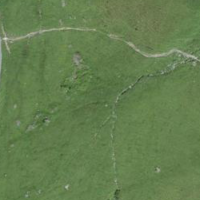
EUNIS habitat code: 26
Species observed at this site:
Omocestus viridulus
Psophus stridulus
Chorthippus biguttulus